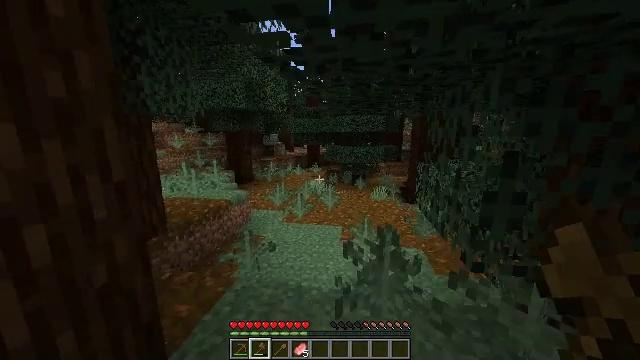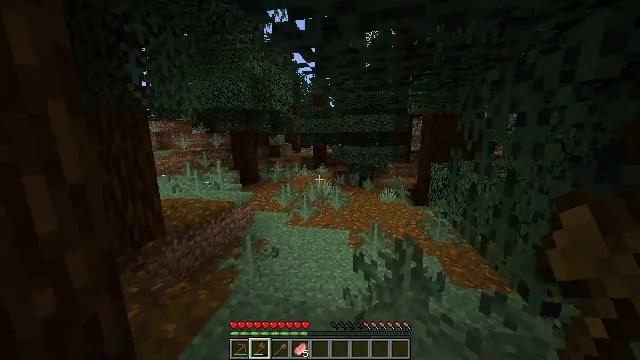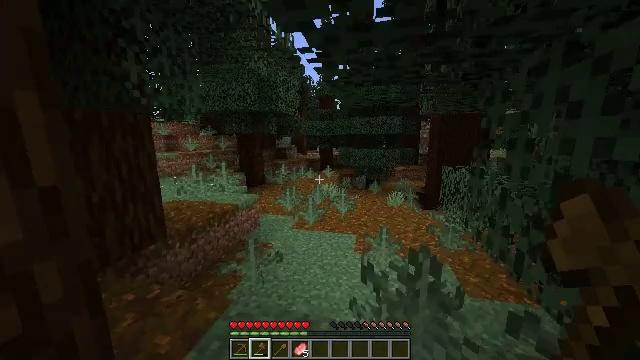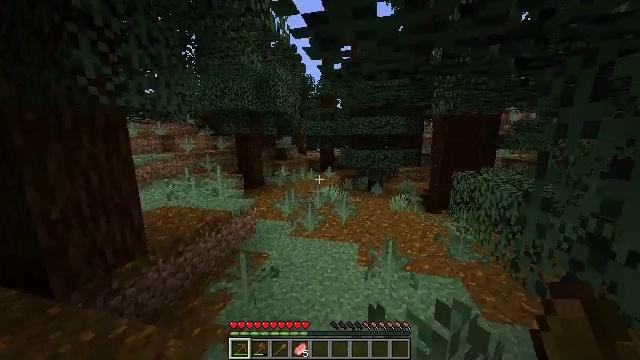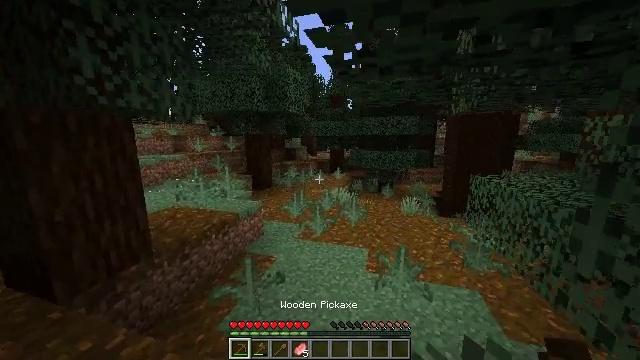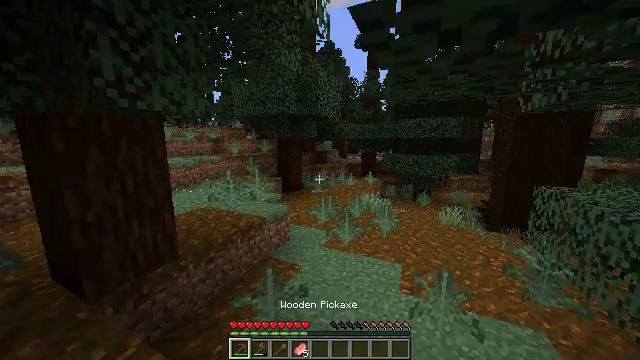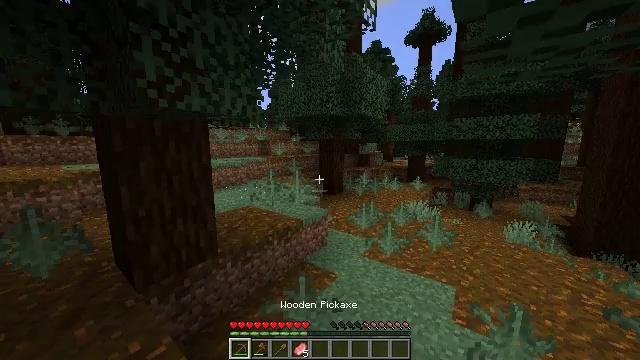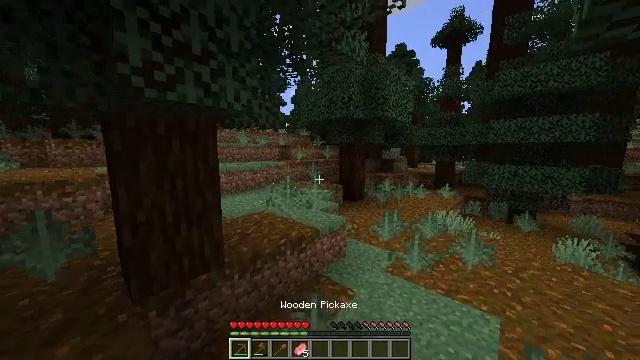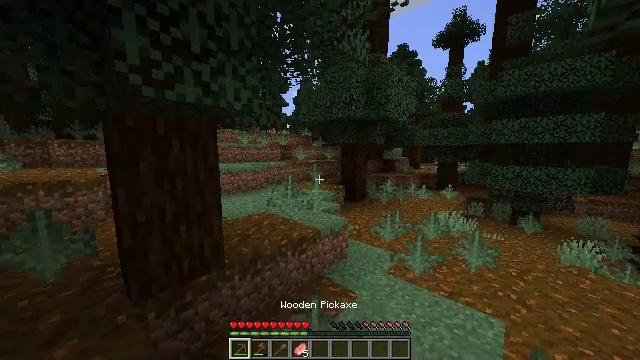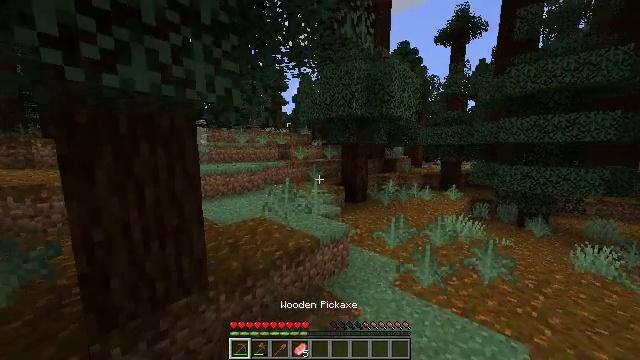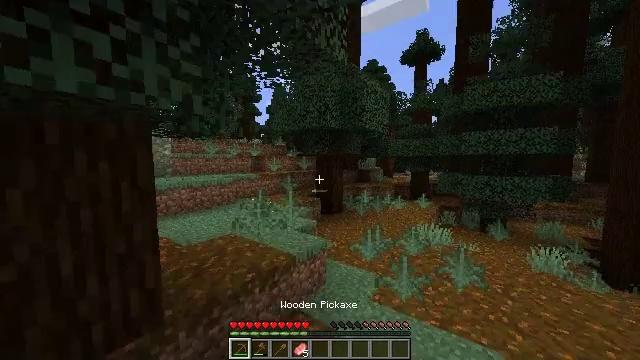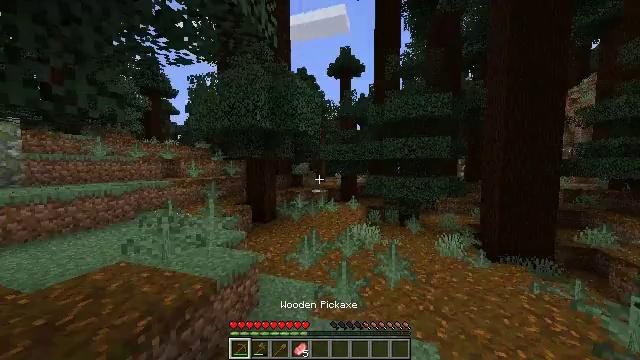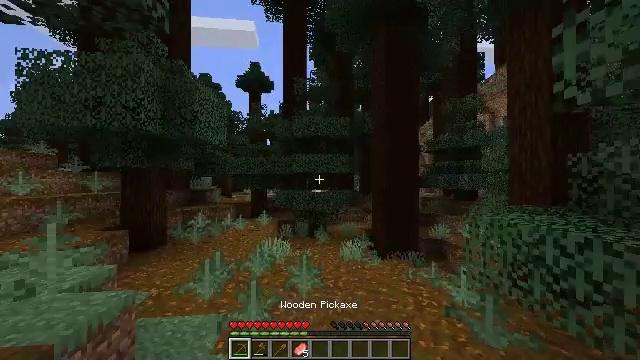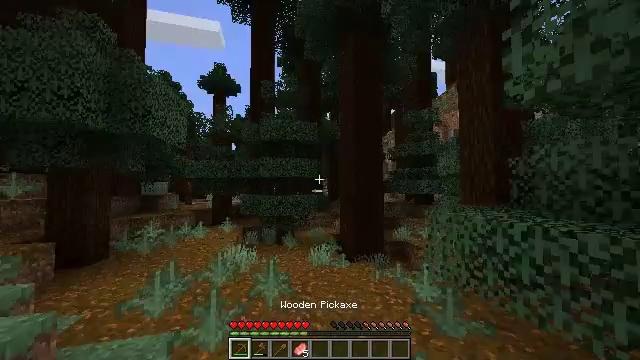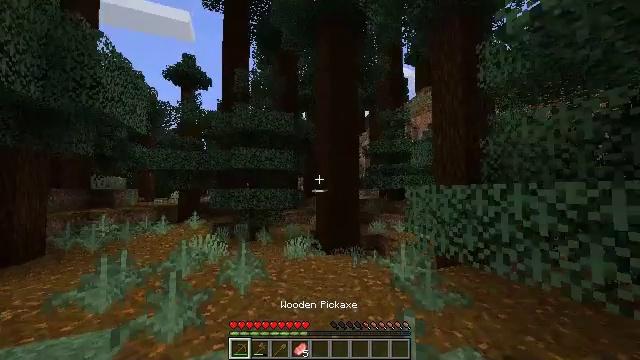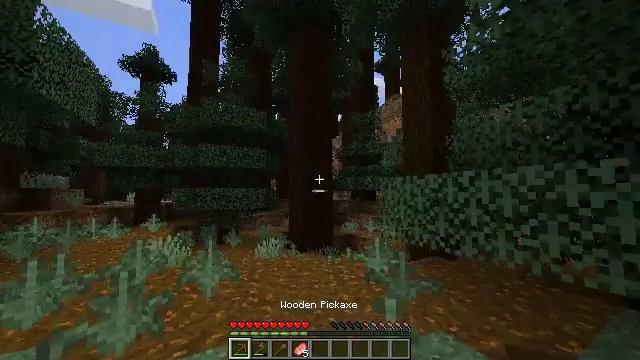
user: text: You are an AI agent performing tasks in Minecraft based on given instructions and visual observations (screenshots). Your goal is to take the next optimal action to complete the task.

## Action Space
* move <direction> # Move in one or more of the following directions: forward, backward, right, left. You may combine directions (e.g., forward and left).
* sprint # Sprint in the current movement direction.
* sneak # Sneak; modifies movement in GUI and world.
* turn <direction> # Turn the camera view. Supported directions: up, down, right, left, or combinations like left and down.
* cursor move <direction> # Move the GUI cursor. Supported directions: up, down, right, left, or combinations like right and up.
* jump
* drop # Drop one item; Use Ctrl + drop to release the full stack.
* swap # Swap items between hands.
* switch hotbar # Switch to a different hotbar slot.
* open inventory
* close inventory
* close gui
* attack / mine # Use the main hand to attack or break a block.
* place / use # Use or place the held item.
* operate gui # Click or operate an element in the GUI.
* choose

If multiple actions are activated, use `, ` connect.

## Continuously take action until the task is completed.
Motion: motion action
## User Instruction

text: Collect the large fern.
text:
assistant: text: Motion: move forward, sprint, turn left
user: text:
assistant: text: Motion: move forward, sprint, turn left
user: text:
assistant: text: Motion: move forward, sprint, switch to hotbar 1
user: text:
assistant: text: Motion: move forward, sprint, turn left, switch to hotbar 1
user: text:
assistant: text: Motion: move forward, sprint, turn left, switch to hotbar 1
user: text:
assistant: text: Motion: move forward, sprint, turn left
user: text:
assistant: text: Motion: move forward, sprint, turn left and up
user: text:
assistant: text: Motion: move forward, sprint
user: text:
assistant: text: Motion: move forward, sprint
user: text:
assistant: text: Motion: move forward, sprint, turn right and up
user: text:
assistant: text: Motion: move forward and move right, sprint, turn right and up
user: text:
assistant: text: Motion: move forward and move right, sprint, turn right and up
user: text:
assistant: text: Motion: move forward and move right, sprint, turn right and up
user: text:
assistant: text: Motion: move forward and move left, sprint, turn right
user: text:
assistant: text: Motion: move forward and move left, sprint, turn right
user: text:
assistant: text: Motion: move forward and move left, sprint, turn right
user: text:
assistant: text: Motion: move forward and move left, sprint, turn right
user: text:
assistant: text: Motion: move forward and move left, sprint, turn right
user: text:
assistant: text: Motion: move forward, sprint, turn right
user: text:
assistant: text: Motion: move forward, sprint, turn right and down
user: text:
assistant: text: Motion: move forward, sprint
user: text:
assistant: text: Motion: move forward, sprint, turn right
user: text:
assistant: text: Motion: move forward, sprint, turn right
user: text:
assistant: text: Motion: move forward, sprint
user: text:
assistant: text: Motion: move forward, sprint
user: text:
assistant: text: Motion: move forward, sprint, turn left
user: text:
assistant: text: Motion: move forward, sprint
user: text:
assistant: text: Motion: move forward, sprint
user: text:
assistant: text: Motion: move forward, sprint, turn down
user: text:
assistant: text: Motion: move forward, sprint, turn down